Question: When I run and build my application for the iOS 4.3 simulator everything works fine. Unfortunately when I run it in a iOS 5 simulator I get the following error:

It pauses and doesn't go further. The weird thing is that when I run it on my iPhone, which has iOS 5. Everything works fine.
Can you guys help me out?
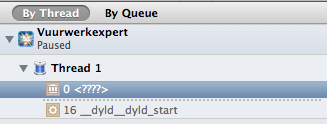
Answer: I also faced the same issue.
It's resolved now by setting BaseSDK and DeploymentTarget to IOS5.0.